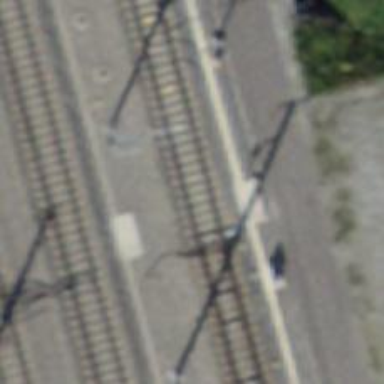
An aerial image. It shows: Railway switch.